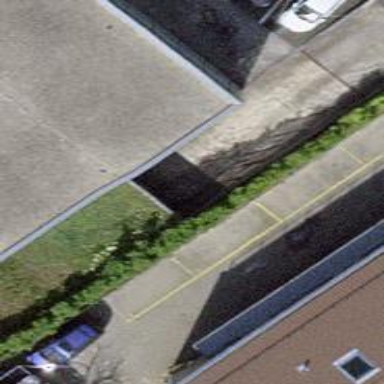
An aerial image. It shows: Parking entrance.